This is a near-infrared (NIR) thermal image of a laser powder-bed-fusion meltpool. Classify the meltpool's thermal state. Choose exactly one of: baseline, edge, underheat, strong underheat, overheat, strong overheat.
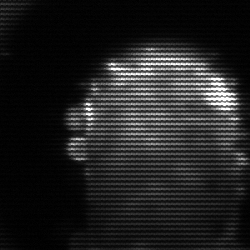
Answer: baseline